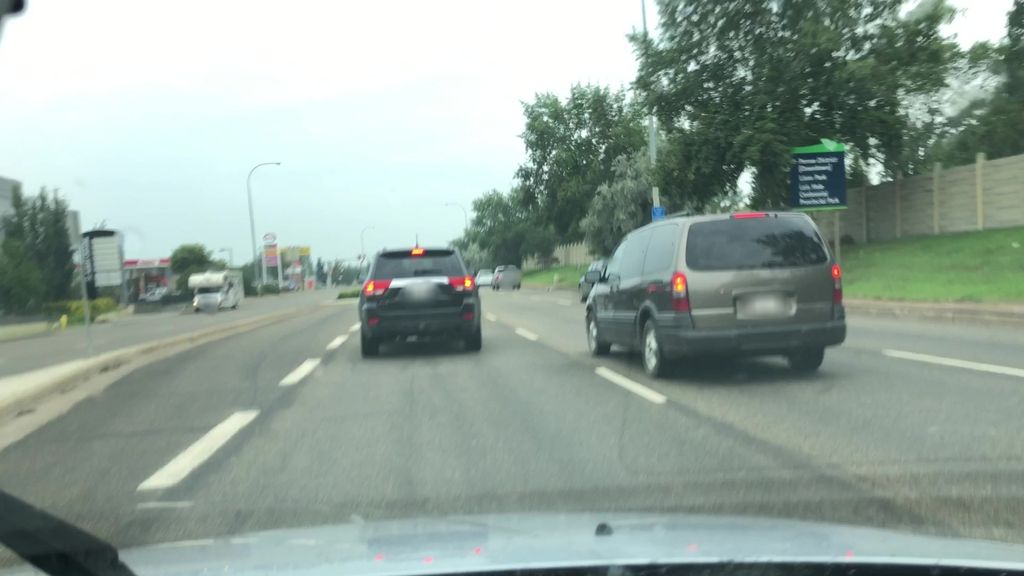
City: edmonton